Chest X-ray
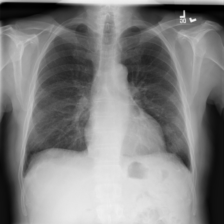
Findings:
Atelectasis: negative
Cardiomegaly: positive
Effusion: negative
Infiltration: negative
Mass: negative
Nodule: negative
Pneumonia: negative
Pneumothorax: negative
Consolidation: negative
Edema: negative
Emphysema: negative
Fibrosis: negative
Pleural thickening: negative
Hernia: negative